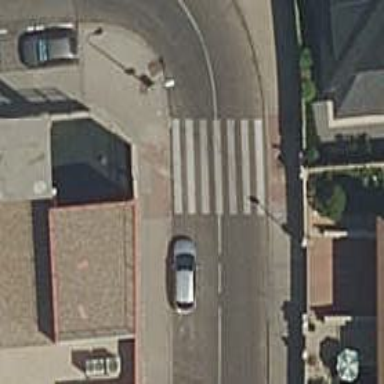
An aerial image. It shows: Zebra crossing on the road.